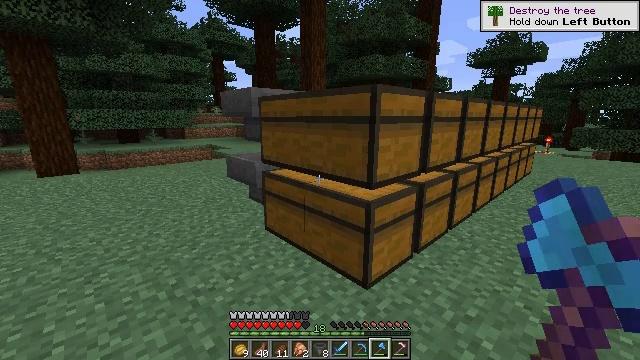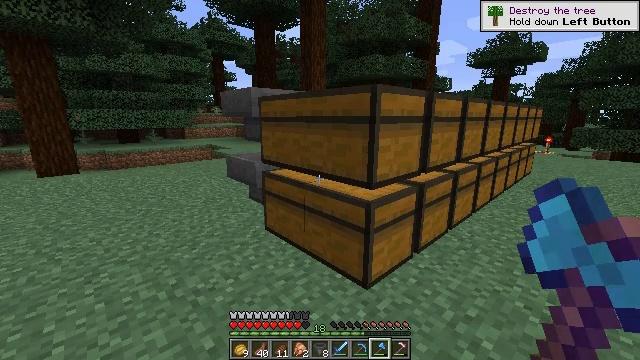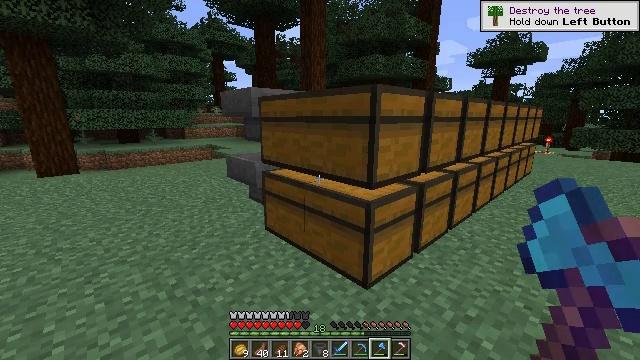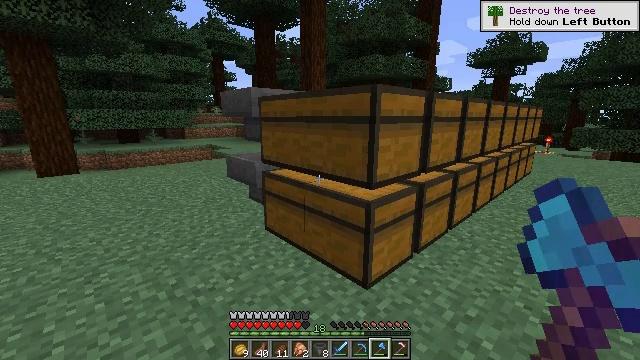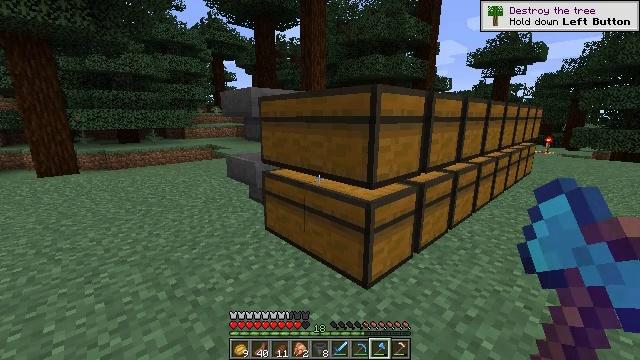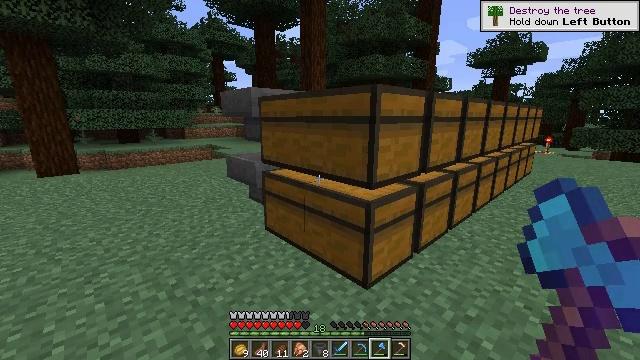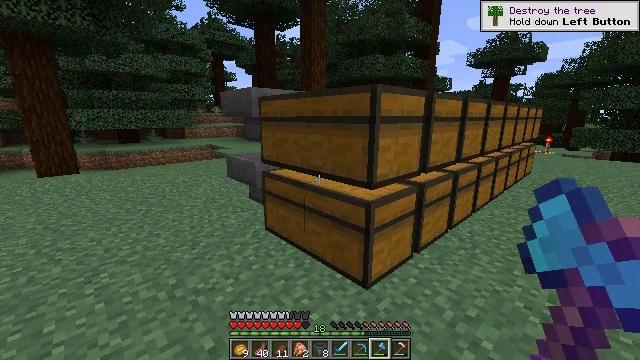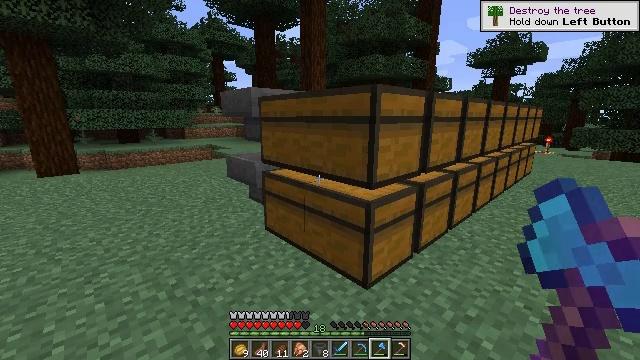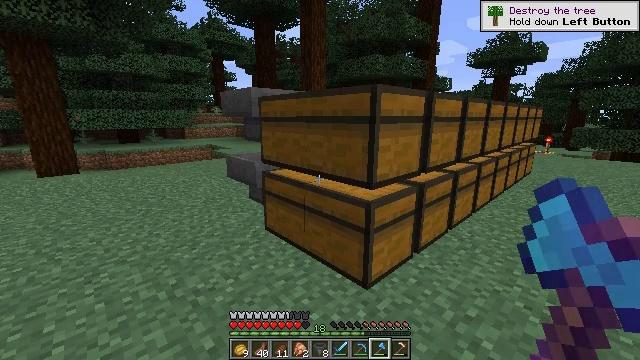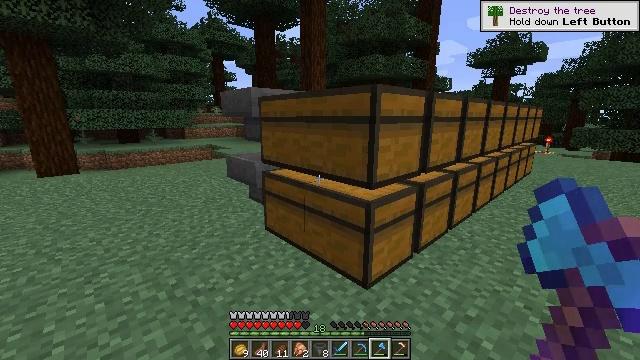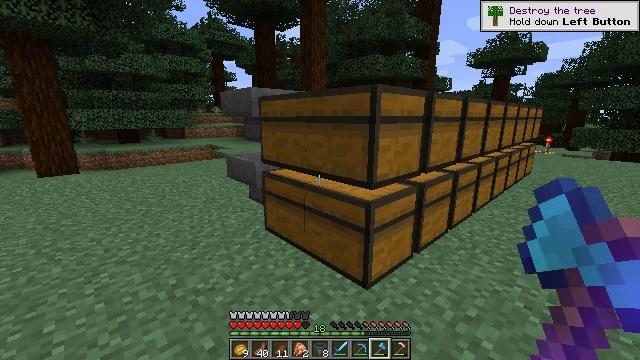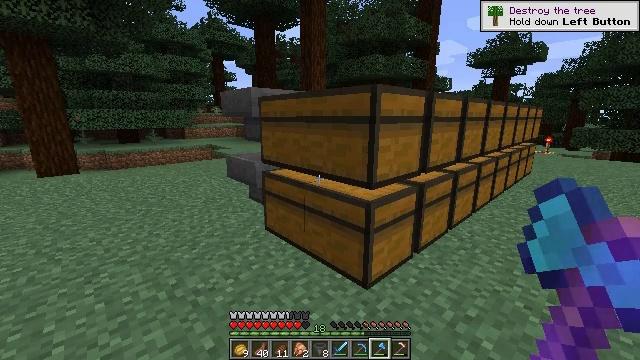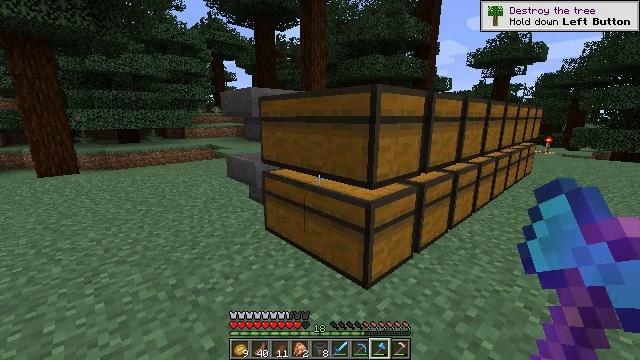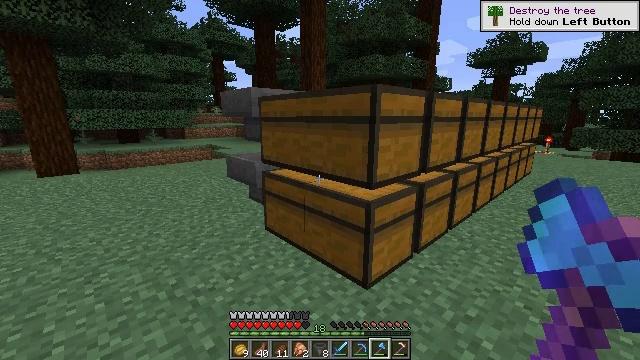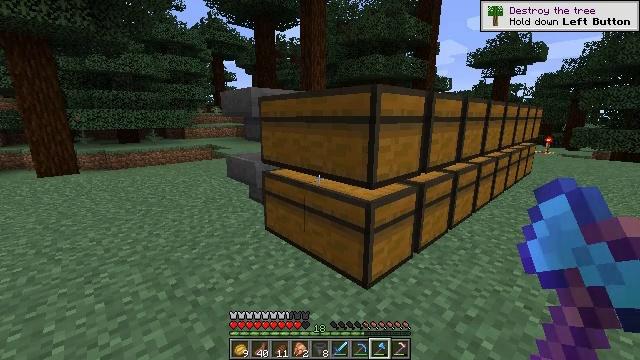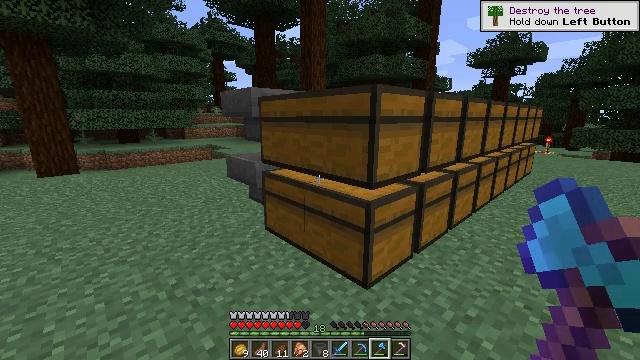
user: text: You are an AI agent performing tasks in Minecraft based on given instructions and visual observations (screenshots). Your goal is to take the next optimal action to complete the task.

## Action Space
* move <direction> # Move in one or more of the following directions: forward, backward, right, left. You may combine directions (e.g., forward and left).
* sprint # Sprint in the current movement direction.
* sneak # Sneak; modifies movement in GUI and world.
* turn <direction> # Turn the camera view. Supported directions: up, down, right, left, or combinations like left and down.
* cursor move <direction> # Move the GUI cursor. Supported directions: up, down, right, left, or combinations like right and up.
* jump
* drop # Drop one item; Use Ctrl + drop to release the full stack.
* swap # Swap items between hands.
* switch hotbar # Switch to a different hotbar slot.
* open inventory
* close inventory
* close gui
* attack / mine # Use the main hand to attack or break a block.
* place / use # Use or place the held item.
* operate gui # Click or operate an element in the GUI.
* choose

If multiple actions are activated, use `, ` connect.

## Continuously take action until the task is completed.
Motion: motion action
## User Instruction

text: Collect the large fern.
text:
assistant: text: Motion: no_op
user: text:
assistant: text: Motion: no_op
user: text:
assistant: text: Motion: no_op
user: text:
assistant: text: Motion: no_op
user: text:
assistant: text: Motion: no_op
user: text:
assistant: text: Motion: no_op
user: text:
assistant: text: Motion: no_op
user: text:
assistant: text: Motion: no_op
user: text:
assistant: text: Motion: no_op
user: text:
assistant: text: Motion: no_op
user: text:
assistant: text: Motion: no_op
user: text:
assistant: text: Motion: no_op
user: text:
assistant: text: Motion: no_op
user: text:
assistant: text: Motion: no_op
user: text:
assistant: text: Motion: no_op
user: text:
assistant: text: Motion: no_op
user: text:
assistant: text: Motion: no_op
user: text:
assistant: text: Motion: no_op
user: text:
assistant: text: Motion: no_op
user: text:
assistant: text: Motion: no_op
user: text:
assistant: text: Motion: no_op
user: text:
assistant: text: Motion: no_op
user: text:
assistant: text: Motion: no_op
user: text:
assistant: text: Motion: no_op
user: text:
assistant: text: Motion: no_op
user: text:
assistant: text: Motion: no_op
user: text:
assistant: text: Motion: no_op
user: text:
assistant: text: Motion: no_op
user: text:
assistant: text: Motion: no_op
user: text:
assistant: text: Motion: no_op